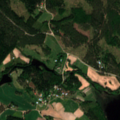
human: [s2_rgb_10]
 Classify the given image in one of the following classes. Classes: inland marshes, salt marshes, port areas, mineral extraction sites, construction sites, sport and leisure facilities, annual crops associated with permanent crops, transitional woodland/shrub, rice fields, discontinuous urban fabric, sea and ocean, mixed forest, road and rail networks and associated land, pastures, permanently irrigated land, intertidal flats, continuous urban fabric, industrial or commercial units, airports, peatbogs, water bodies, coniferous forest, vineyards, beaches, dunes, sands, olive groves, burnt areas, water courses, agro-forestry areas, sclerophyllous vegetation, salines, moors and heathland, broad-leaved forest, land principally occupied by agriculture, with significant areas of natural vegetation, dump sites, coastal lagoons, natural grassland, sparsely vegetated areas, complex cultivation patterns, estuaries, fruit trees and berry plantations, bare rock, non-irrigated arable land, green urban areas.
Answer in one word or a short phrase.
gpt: land principally occupied by agriculture, with significant areas of natural vegetation, coniferous forest, transitional woodland/shrub, water bodies